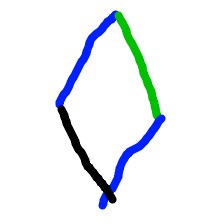
Shape: rhombus